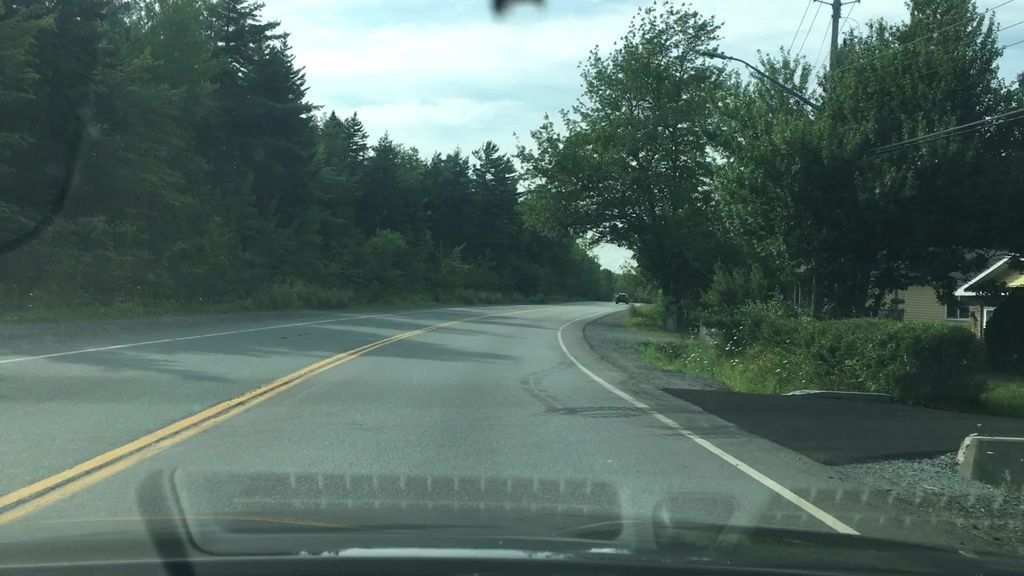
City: halifax